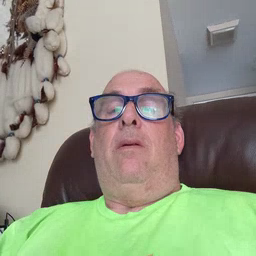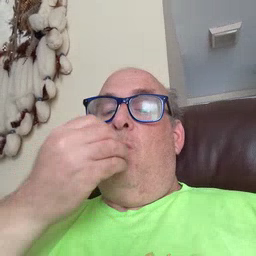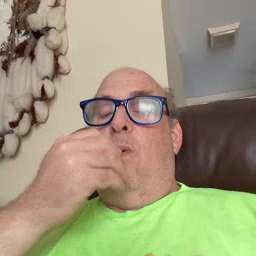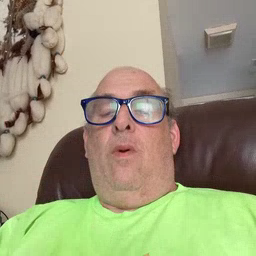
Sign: food